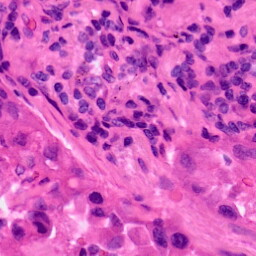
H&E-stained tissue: Lung